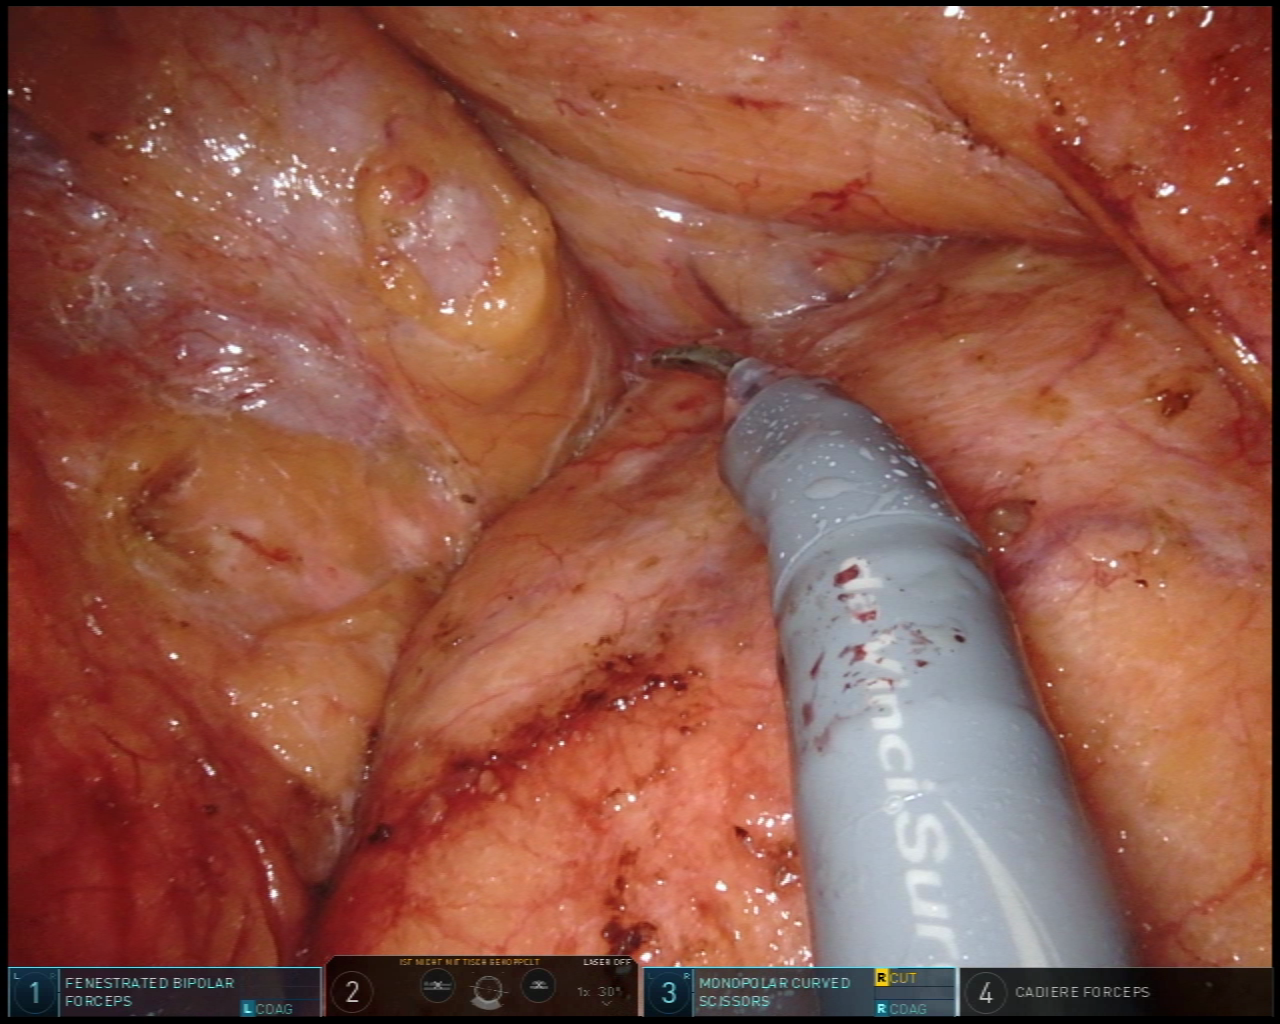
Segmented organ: pancreas
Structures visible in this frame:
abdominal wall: no
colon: yes
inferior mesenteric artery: no
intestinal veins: no
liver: no
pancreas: yes
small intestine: no
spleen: no
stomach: no
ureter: no
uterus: no
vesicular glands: no